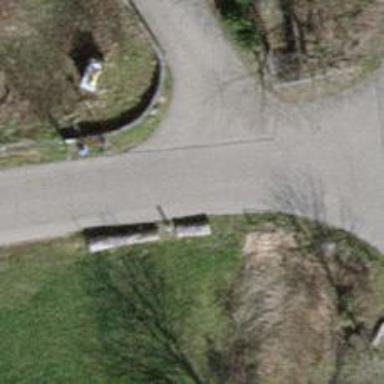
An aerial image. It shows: Lift gate barrier.